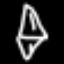
Label: diamond